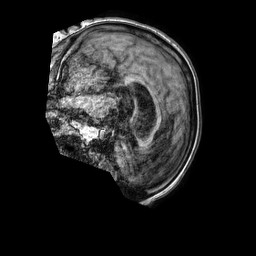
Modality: T1w
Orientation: sagittal
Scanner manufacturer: philips
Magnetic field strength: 1.5 T
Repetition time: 0.007664 s
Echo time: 0.003488 s